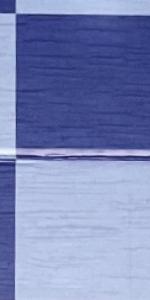
Label: Empty